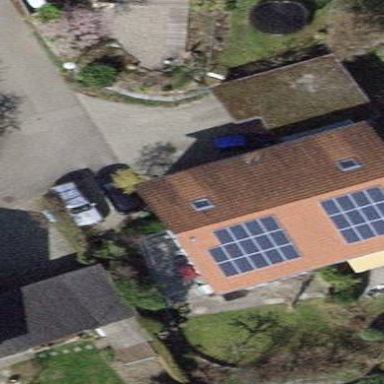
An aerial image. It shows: Semi-detached house with gabled roof.